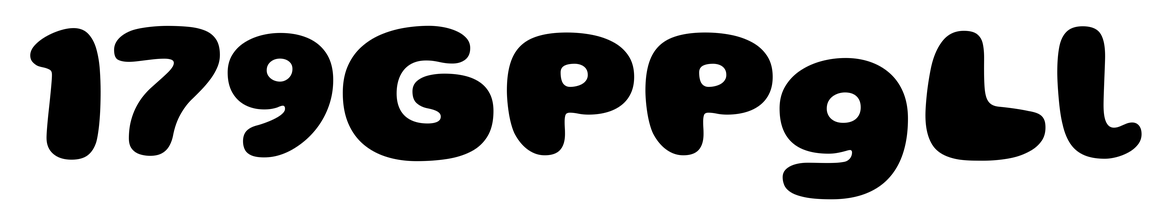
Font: Gluten_ExtraBold